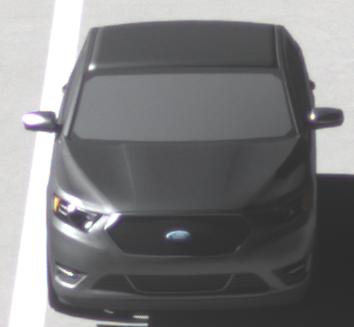
Make: Ford
Model: Taurus
Detailed model: SHO
Model produced from: 2012
Model produced until: 2019
Doors: 4
Color: gray
Road condition: dry road
Daytime: morning or afternoon
Contrast: high contrast